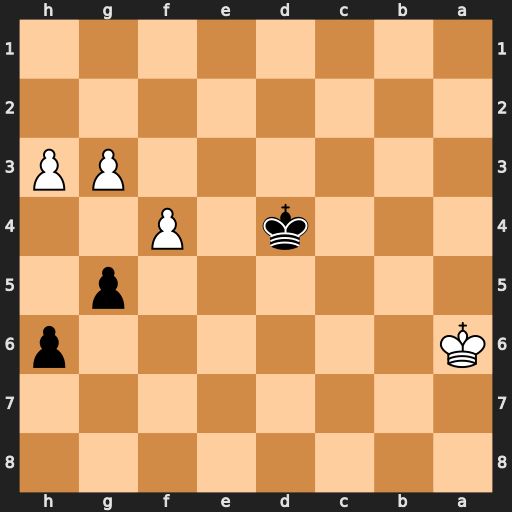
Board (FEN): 8/8/K6p/6p1/3k1P2/6PP/8/8
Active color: b
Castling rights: -
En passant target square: -
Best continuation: gxf4 gxf4 Ke4 f5 Kxf5